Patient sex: M
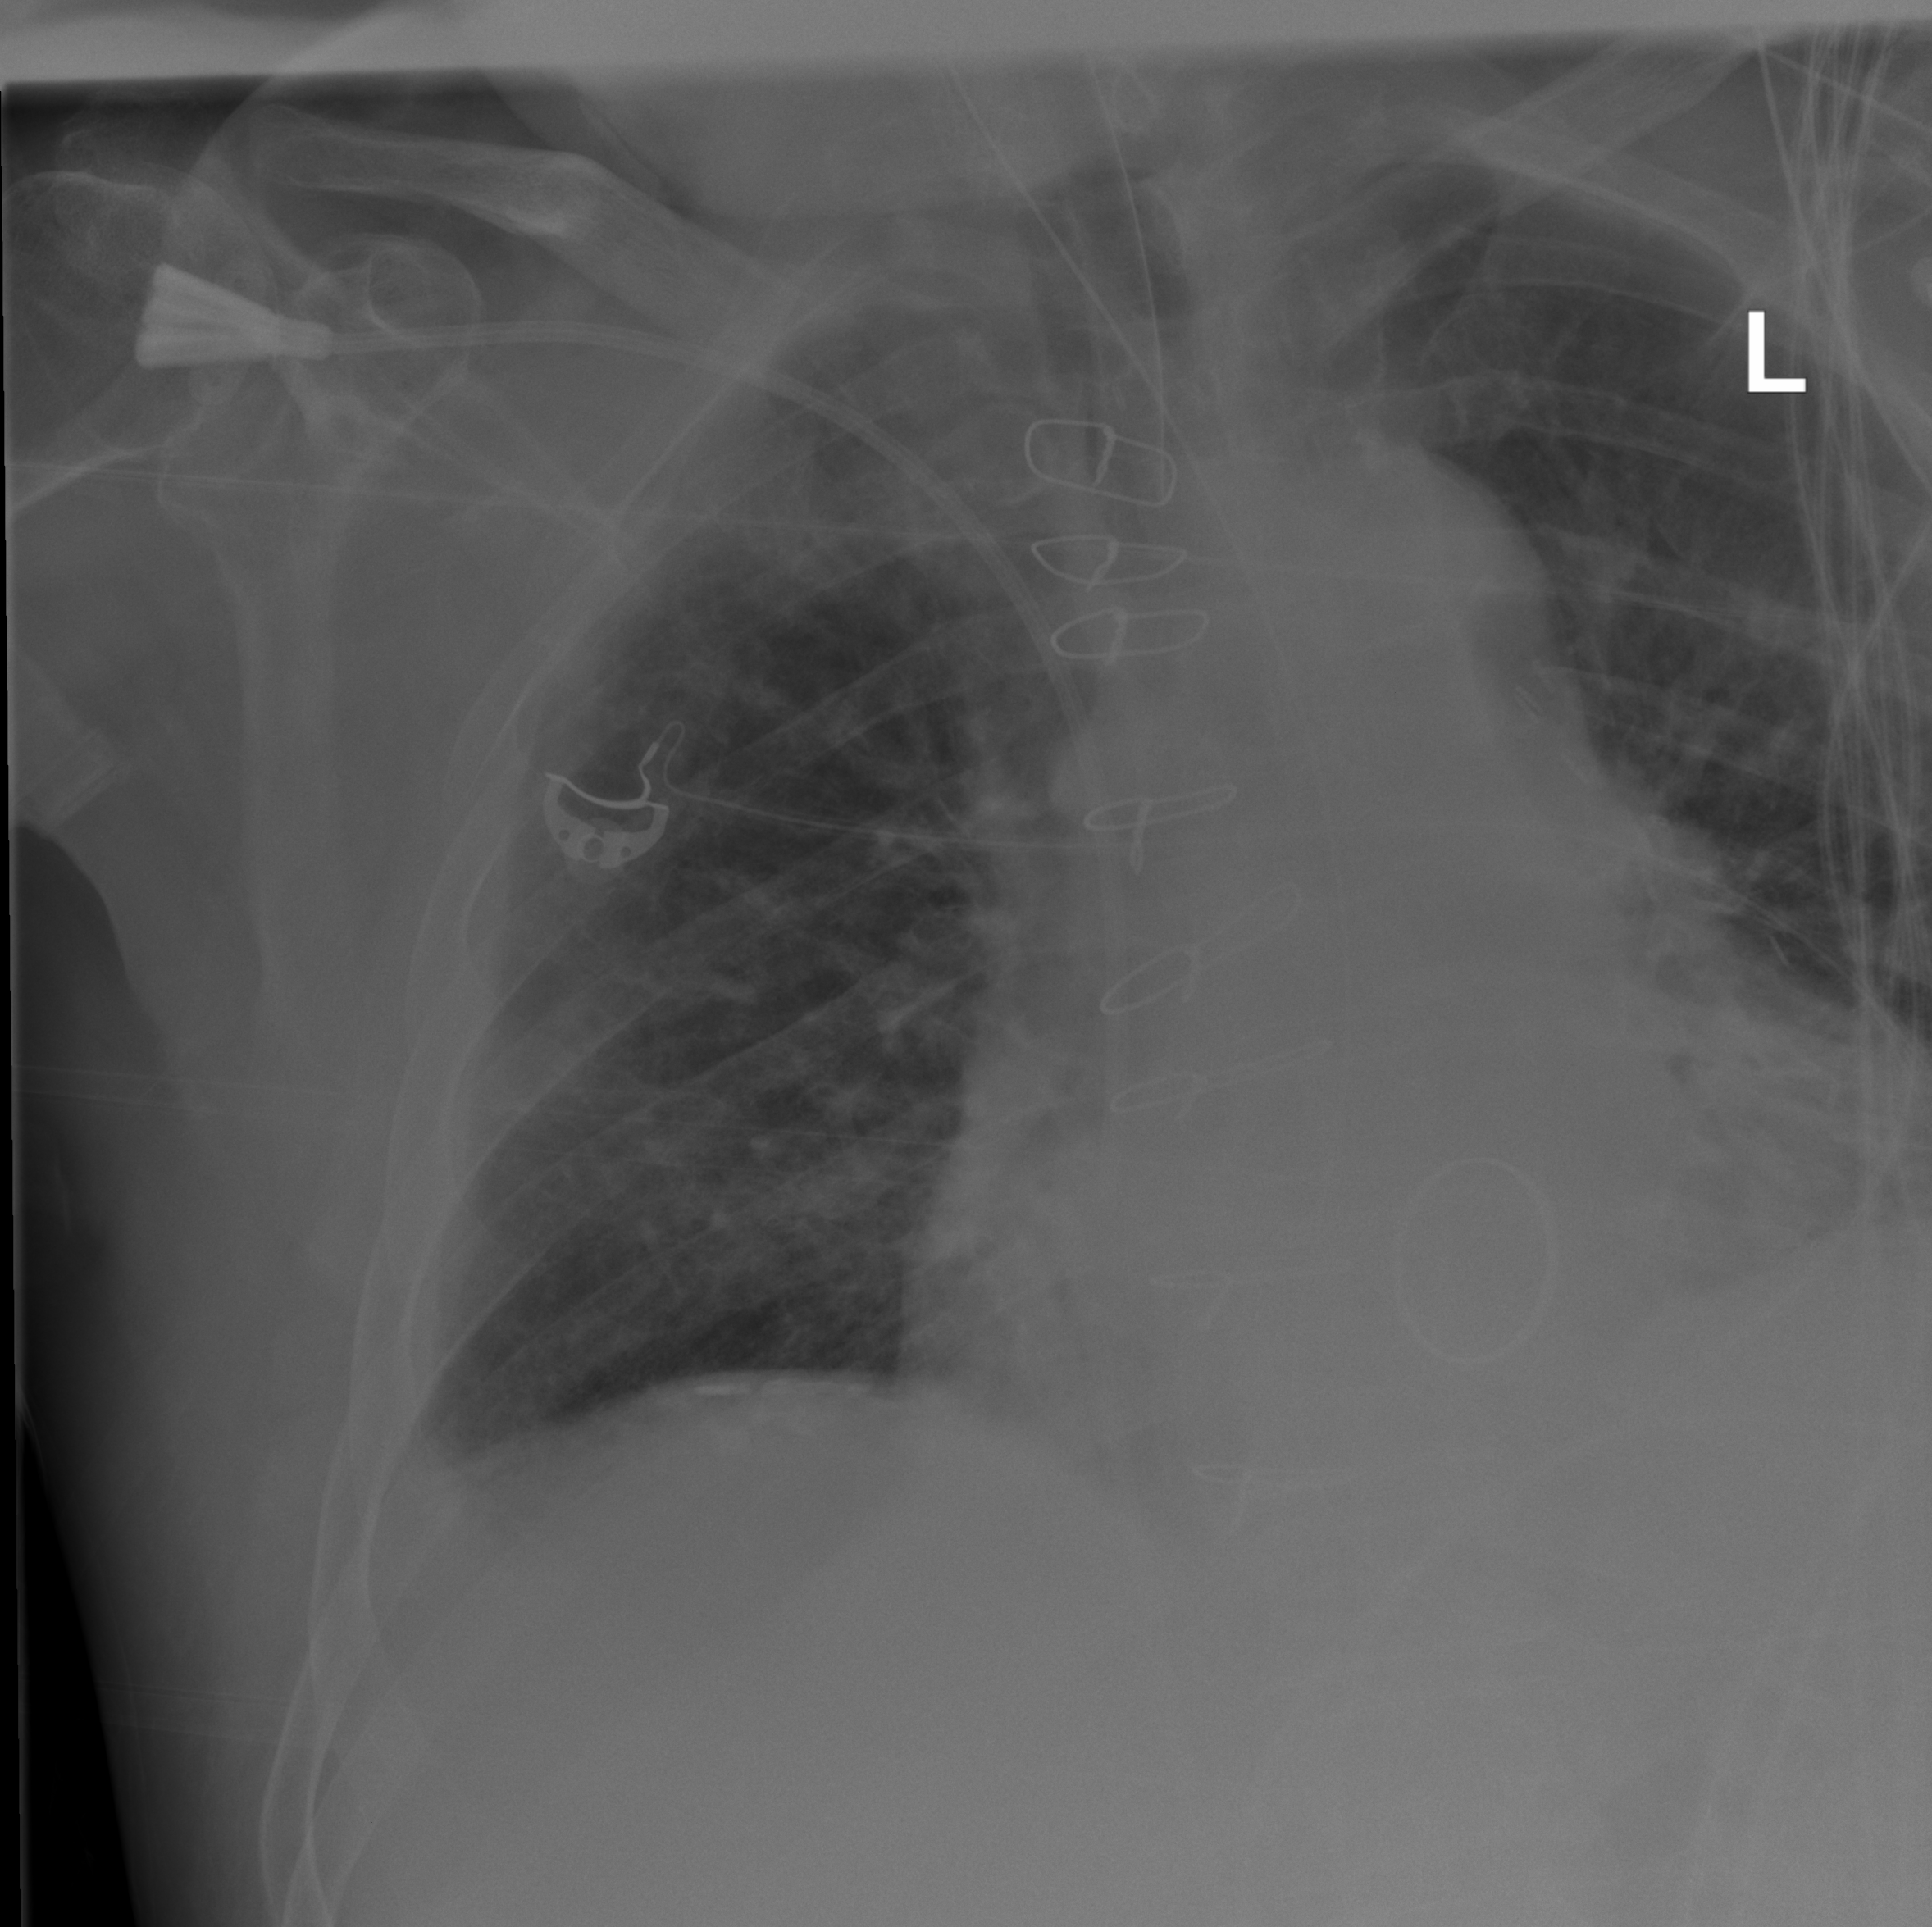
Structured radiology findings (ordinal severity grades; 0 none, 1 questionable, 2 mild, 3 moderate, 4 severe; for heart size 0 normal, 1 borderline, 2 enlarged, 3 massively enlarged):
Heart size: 0
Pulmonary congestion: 2
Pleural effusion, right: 0
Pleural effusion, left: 0
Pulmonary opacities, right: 1
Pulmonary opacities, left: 1
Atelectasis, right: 0
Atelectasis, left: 0